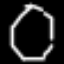
Label: octagon